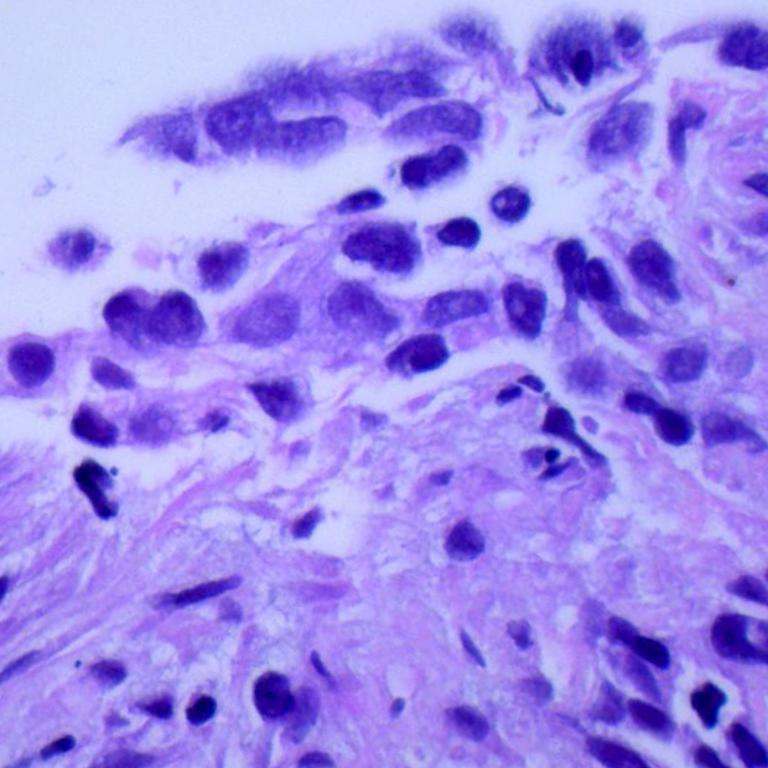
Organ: lung
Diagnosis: adenocarcinomas